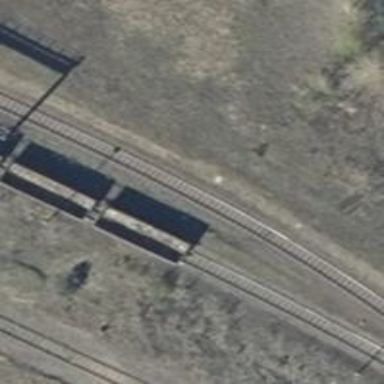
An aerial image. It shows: Railway yard.